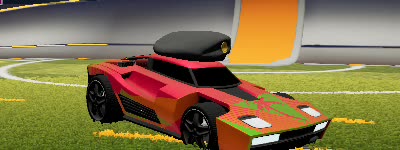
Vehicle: breakout